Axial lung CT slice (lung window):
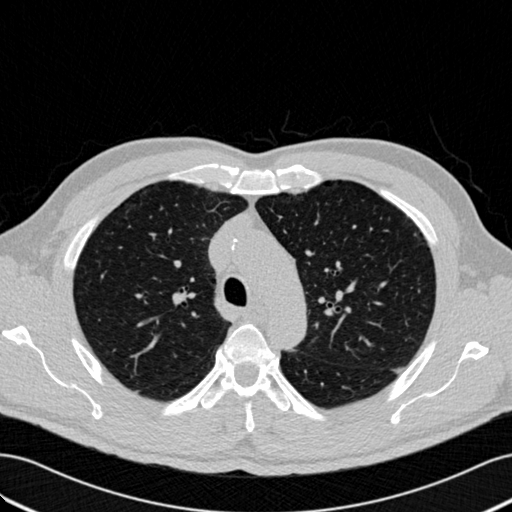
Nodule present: no